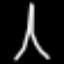
Label: The Eiffel Tower